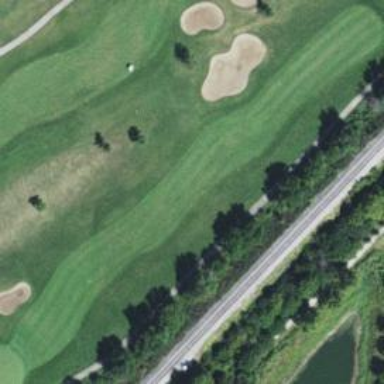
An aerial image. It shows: Grassy area designated as golf fairway.